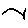
Label: bird